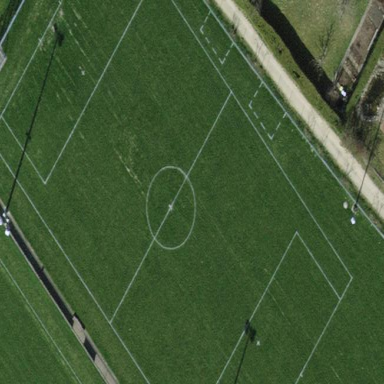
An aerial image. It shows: Soccer pitch with grass surface for leisure land.